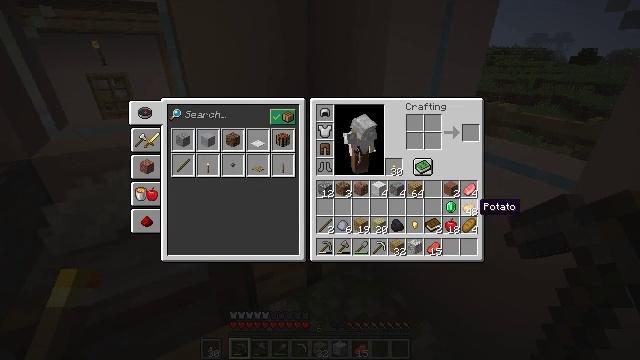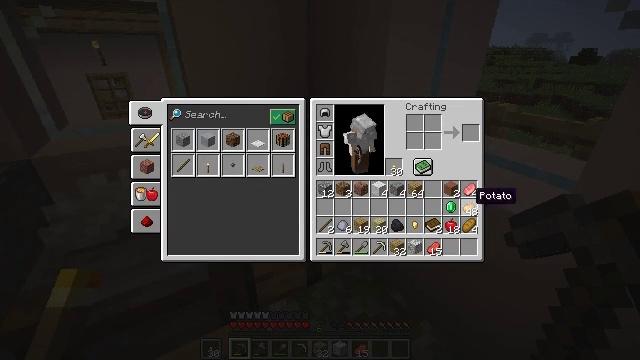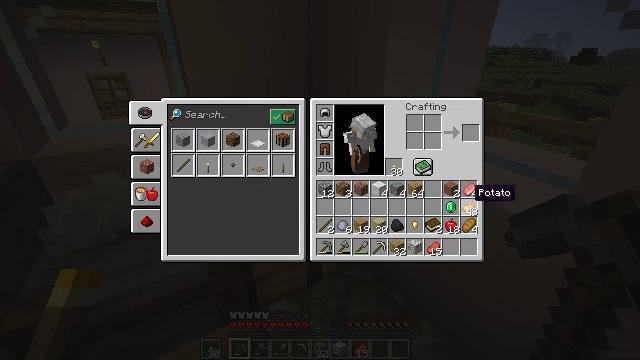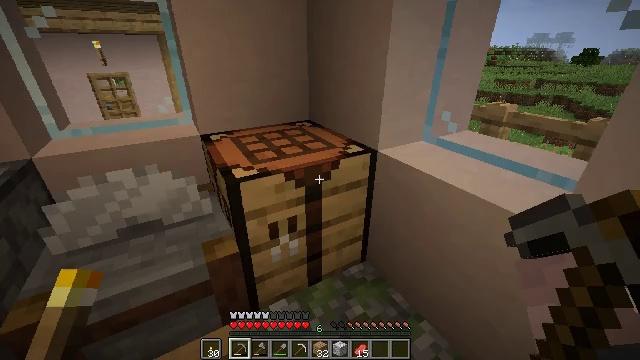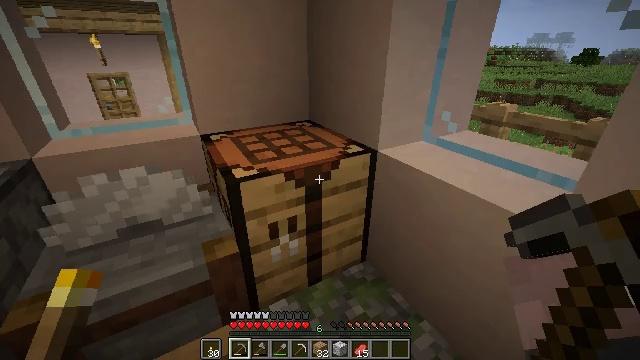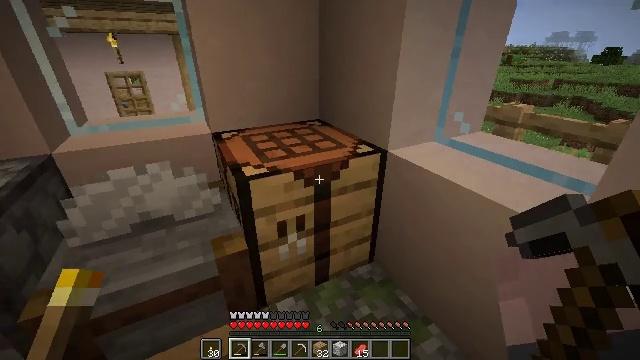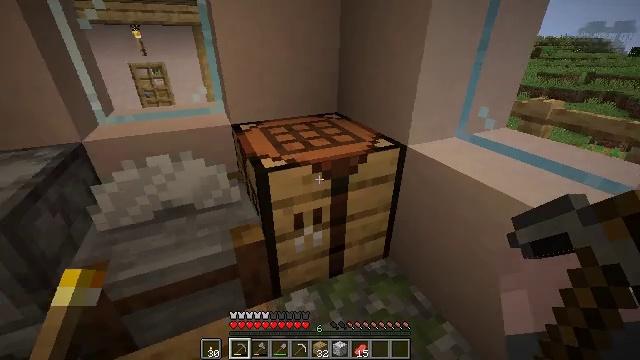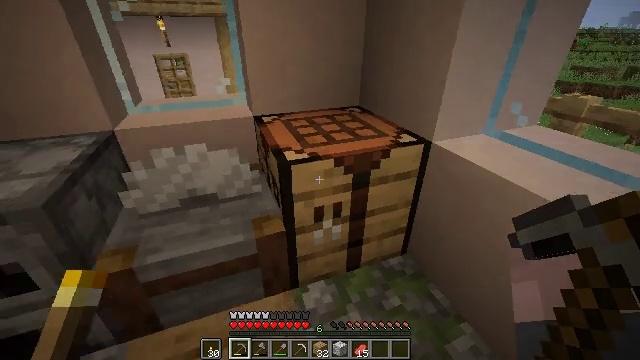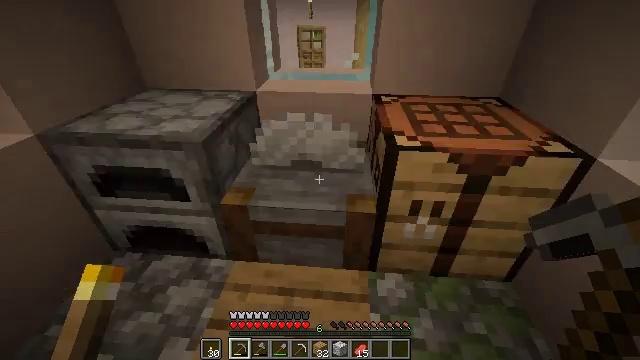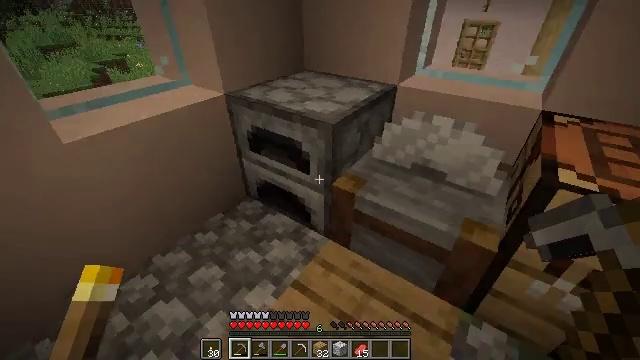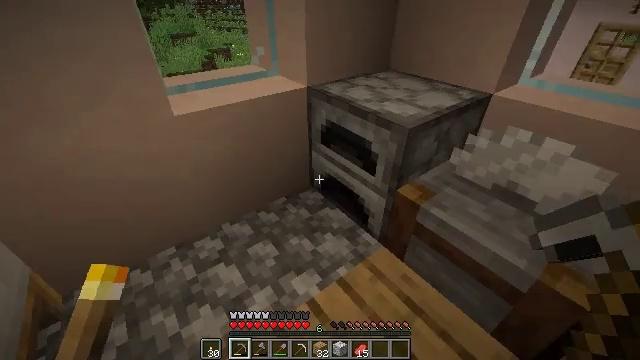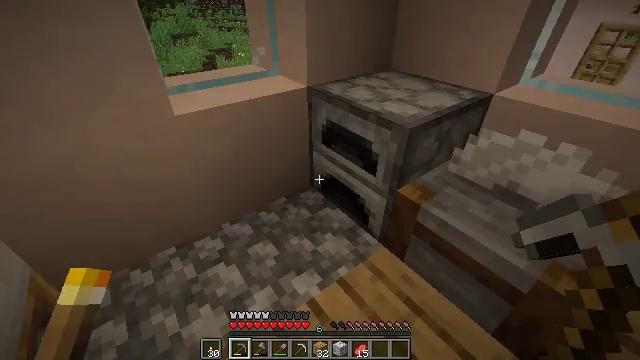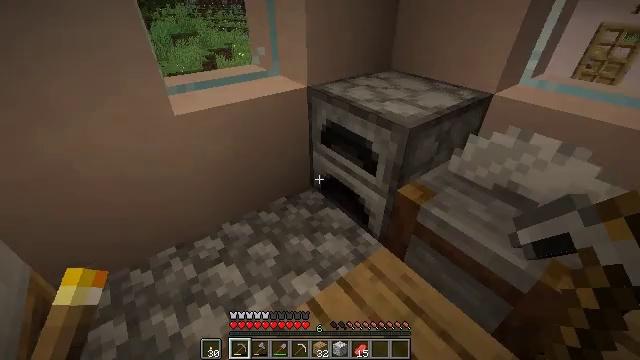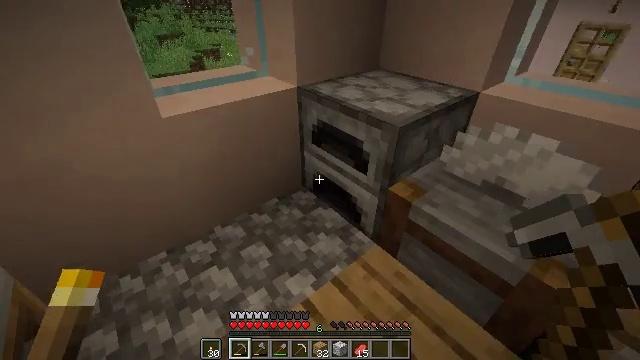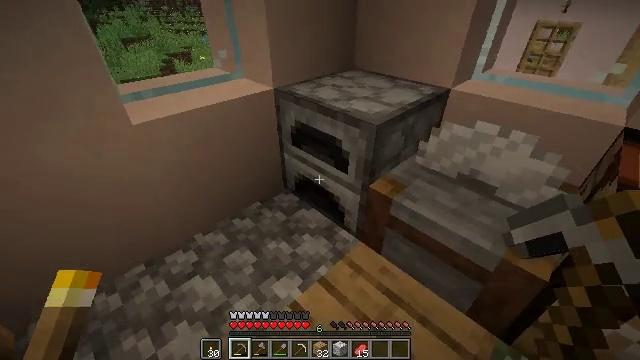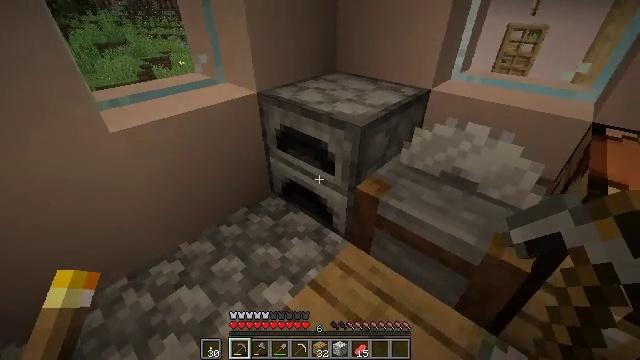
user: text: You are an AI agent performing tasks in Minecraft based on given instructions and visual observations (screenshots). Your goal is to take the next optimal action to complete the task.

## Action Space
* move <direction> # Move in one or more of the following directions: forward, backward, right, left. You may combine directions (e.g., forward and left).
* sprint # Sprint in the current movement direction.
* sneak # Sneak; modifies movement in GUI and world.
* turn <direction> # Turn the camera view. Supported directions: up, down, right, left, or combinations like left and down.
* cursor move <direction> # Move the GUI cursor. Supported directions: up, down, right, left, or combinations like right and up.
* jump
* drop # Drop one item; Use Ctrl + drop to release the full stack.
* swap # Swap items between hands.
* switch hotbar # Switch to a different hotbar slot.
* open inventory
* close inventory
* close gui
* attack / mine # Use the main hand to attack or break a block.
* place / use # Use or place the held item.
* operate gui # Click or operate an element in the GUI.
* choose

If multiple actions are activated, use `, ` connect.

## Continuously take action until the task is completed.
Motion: motion action
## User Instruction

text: Kill the pig.
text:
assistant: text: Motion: cursor move up
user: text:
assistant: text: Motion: no_op
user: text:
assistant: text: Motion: no_op
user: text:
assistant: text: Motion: no_op
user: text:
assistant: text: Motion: turn left
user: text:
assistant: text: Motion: turn left and down
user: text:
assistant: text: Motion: turn left and down
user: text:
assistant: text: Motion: turn left and down
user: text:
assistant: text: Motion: turn left and down
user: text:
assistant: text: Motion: turn left
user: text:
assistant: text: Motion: no_op
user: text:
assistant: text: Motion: no_op
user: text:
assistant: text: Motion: turn right
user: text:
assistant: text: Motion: turn right
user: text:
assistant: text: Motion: turn right
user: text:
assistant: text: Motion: move forward, turn up
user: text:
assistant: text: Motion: move forward
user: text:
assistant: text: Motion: move forward, use / place
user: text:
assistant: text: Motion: use / place
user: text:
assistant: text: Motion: no_op
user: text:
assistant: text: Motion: no_op
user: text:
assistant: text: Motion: no_op
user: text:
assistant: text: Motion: cursor move right
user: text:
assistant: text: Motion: cursor move left and down
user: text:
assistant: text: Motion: no_op
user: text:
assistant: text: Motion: no_op
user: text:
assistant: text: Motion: no_op
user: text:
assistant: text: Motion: no_op
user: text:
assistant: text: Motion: cursor move right and up
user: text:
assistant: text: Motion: cursor move right and up